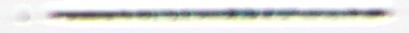
Label: Rhizosolenia